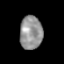
Tissue: prostate
Cell type: Epithelial cells
Senescence score: 0.3023
Nuclear area (px): 733
Mean DAPI intensity: 148.759